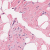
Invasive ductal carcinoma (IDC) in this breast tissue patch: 0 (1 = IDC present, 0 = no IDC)